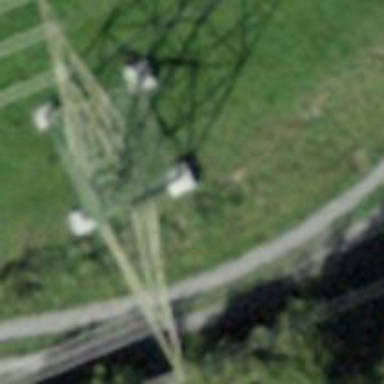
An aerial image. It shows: Towering power structure.